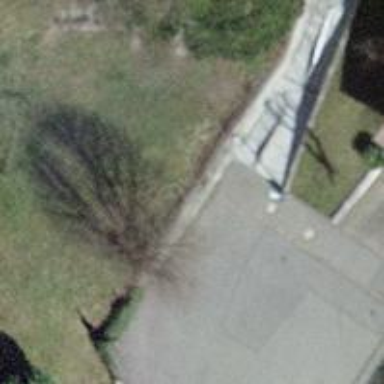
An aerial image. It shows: Single tag "natural: tree."